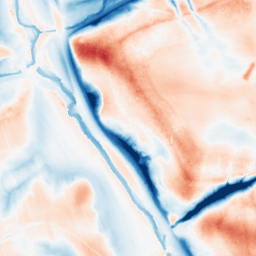
Category: edge_preserving
Decomposition family: guided
Decomposition parameters: radius: 16
eps: 0.1
Upsampling method: bicubic
Upsampling parameters: scale: 4
Upsampling scale: 4